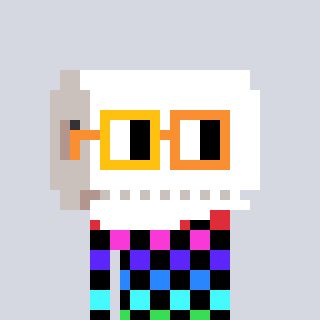
a pixel art character with square yellow and orange glasses, a toiletpaper-full-shaped head and a hotbrown-colored body on a cool background